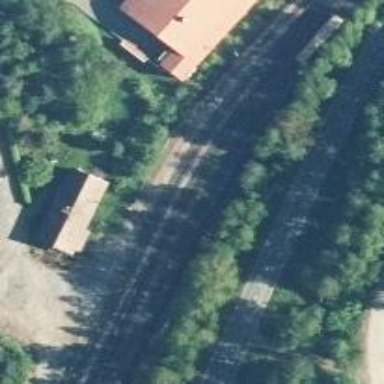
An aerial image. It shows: View of railway yard.